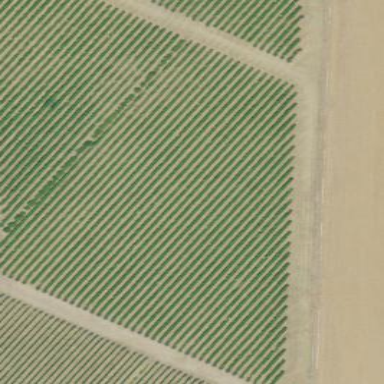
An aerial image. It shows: Vineyard growing grapes.